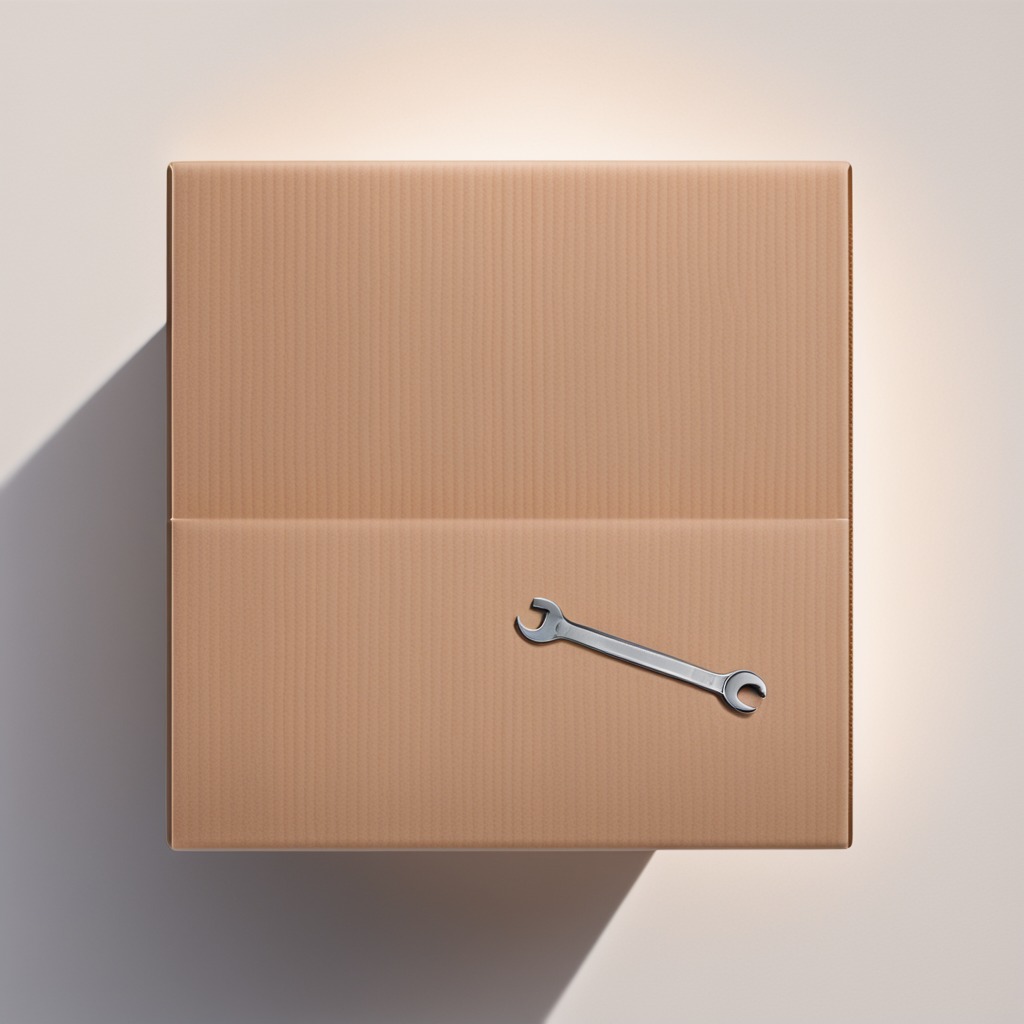
An wrench is lying on the clean dry cardboard box surface in an outdoor workshop during daytime bright natural light soft shadows slightly creased but